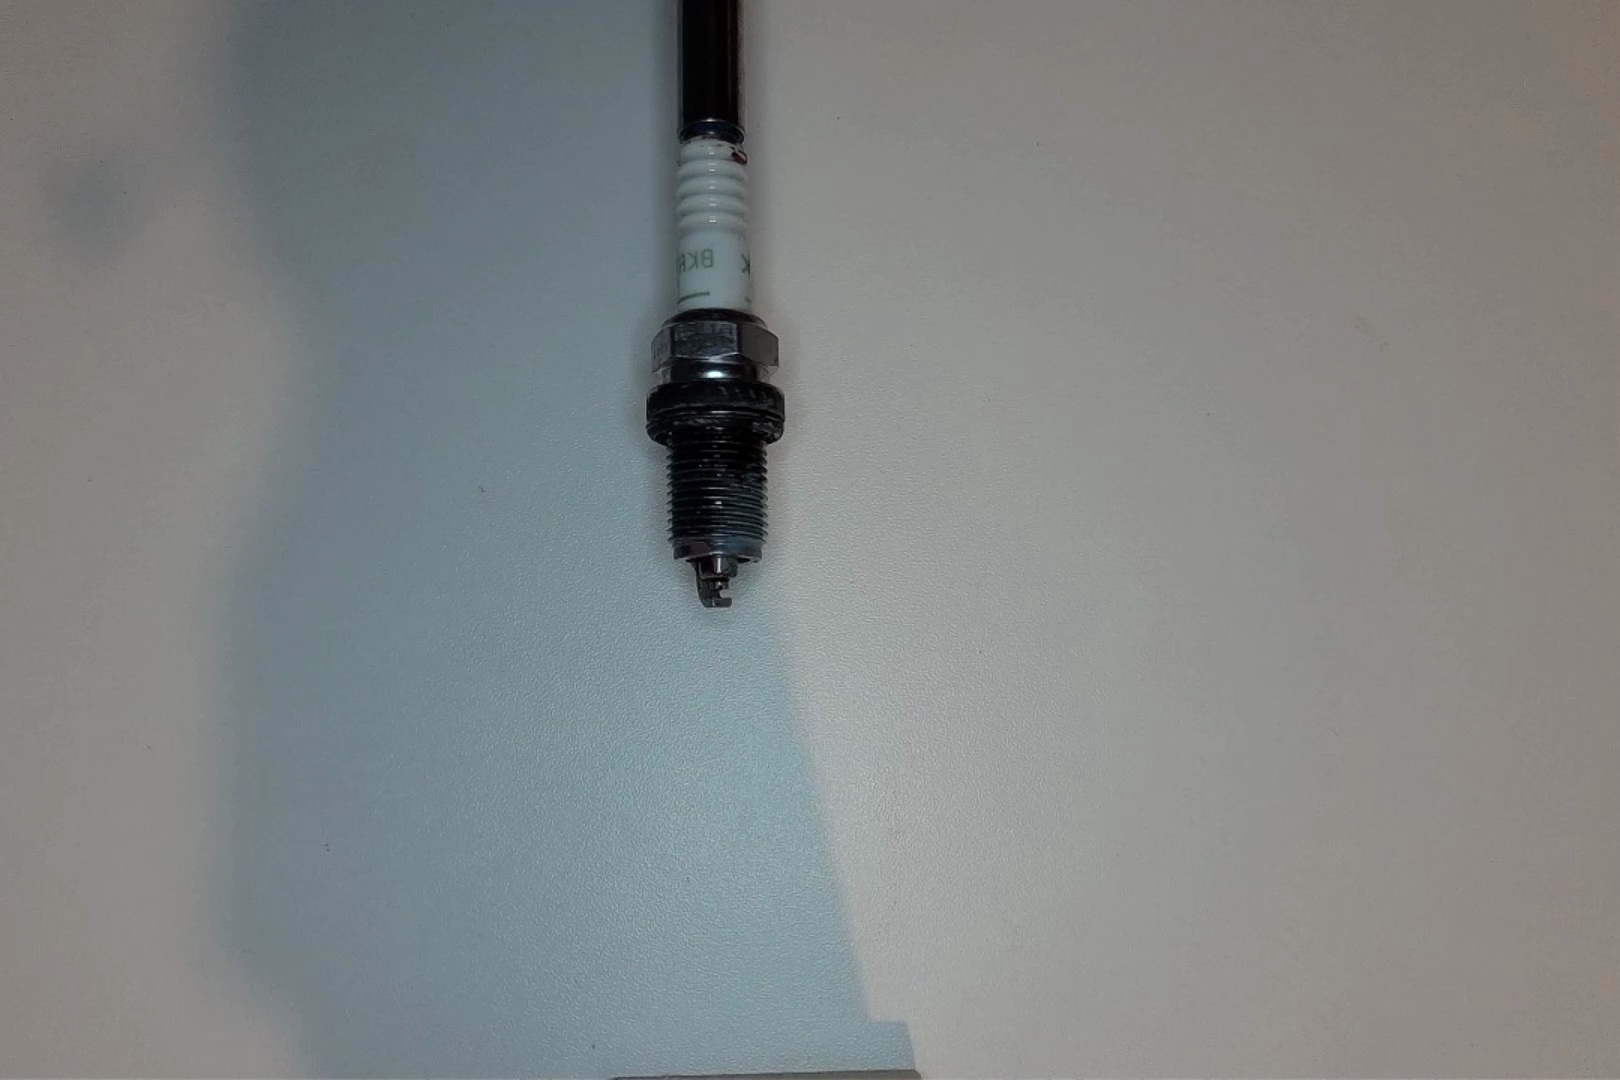
Label: anomaly